Question: There are some blocks in the picture. Find the smallest square area that can place all the small blocks in the area in a suitable way without overlapping. Return the length of the square side.
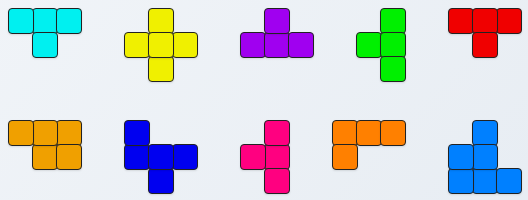
Answer: 8